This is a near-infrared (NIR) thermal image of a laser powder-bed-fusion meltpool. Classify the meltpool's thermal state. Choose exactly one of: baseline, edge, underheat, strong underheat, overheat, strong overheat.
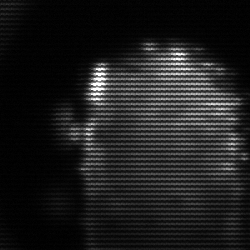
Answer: baseline